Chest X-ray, PA view. Patient: 46 years old, sex F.
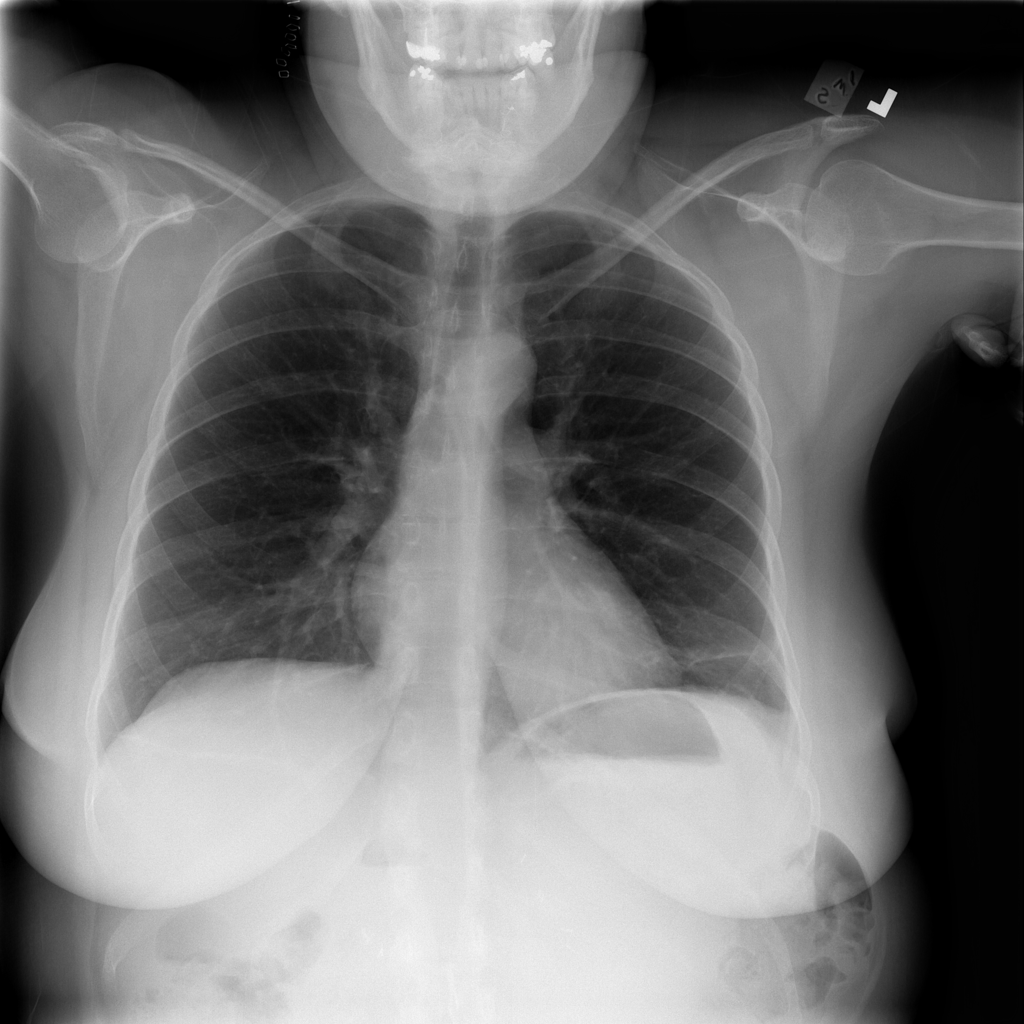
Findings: Atelectasis, Infiltration